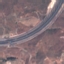
Label: Highway